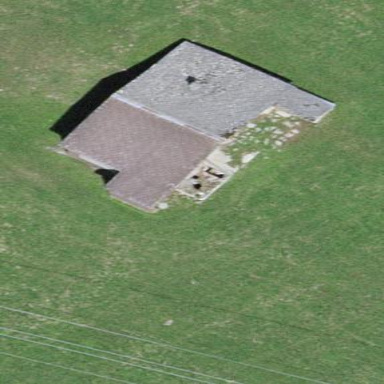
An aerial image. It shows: Rural barn.